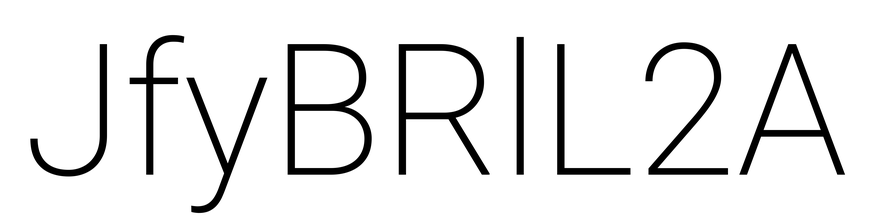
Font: Roboto_ExtraLight